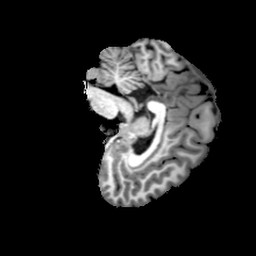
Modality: T1w
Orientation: sagittal
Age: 20
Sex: female
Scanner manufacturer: philips
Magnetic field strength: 3 T
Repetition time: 0.0082 s
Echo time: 0.0037 s